Question: I am using Hibernate with JPA EntityManager, not Hibernate sessions. Most people seem to recommend using a new EntityManager for every transaction, so that is what I'm doing.
So, I create 10000 new entities in a row. The heap usage is about 90 MB on the first iteration and 5 GB on the last one.

This is my iteration code:
'''
Session session = Core.getDatabase().createEntityManager().unwrap(Session.class);
Query query = session.getNamedQuery("Account.getAllIds");
query.setReadOnly(true);
query.setFetchSize(100);
ScrollableResults accounts = query.scroll(ScrollMode.FORWARD_ONLY);
EntityManager entityManager = Core.getDatabase().createEntityManager();
entityManager.getTransaction().begin();
while (accounts.next()) {
int id = (int) accounts.get(0);
Account account = entityManager.getReference(Account.class, id);
Core.getDatabase().persist(new AccountTest(account));
changes++;
}
entityManager.close();
accounts.close();
session.close();
'''
And my persistence function:
'''
public class Database
{
private final EntityManagerFactory entityManagerFactory;
public Database(String host, String database, String user, String password)
{
Map<String, Object> properties = new HashMap<String, Object>();
properties.put("javax.persistence.jdbc.url", "jdbc:mysql://" + host + ":3306/" + database);
properties.put("javax.persistence.jdbc.user", user);
properties.put("javax.persistence.jdbc.password", password);
entityManagerFactory = Persistence.createEntityManagerFactory("default", properties);
}
public EntityManager createEntityManager()
{
return entityManagerFactory.createEntityManager();
}
public void persist(Object... objects)
{
EntityManager entityManager = createEntityManager();
entityManager.getTransaction().begin();
for (Object object : objects) {
entityManager.persist(object);
}
entityManager.getTransaction().commit();
entityManager.clear();
entityManager.close();
}
}
'''
So I iterate over all account entities (10k, but using Hibernate Session because of the scrolling functionality) and want to create a new AccountTest for every account.
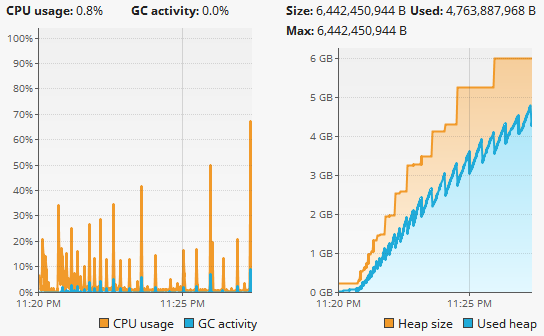
Answer: The problem is you hold the first 'EntityManager' opened the whole time, while only clearing and closing another 'EntityManager' that's only used for persisting one item.
At the end, you have all the Account entities loaded in the first 'EntityManager'.